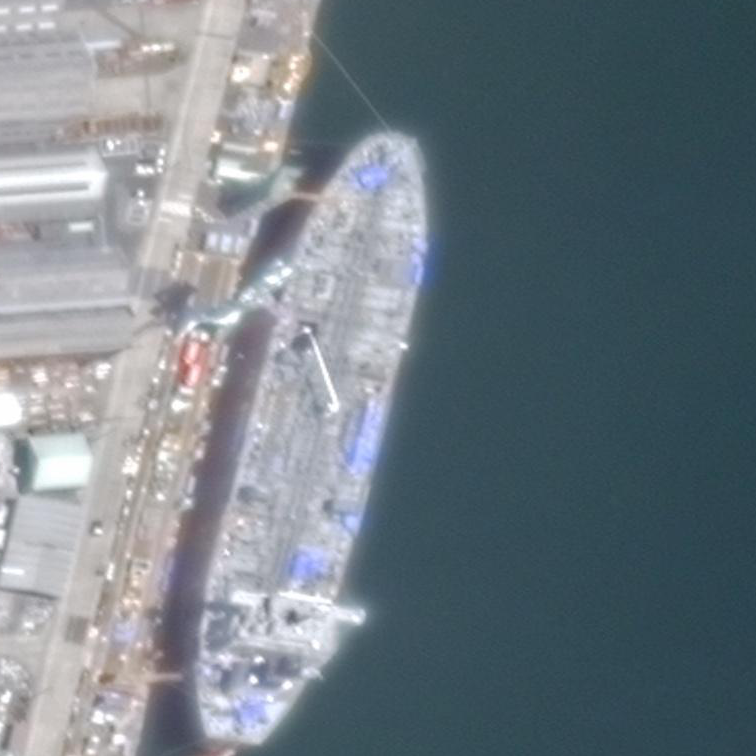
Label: Tank_ship